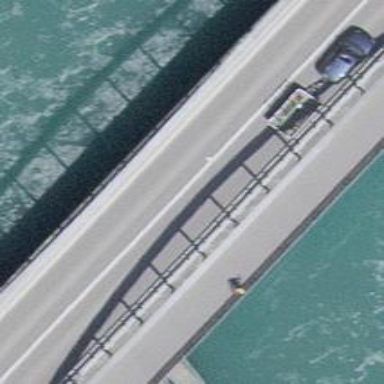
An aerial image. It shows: Man-made bridge.